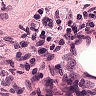
Metastatic tissue present: no